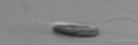
Label: Chrysochromulina